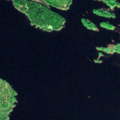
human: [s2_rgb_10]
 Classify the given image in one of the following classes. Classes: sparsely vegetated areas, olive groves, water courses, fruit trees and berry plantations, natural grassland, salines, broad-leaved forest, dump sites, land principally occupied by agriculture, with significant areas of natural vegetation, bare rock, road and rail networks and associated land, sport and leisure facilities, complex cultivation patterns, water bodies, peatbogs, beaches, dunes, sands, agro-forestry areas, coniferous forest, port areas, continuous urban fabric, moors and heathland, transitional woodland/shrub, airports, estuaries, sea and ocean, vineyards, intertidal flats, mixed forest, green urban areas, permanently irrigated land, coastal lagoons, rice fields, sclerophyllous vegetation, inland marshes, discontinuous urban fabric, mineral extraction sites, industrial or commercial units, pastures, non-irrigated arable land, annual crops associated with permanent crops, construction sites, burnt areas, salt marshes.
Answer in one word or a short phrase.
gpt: water bodies